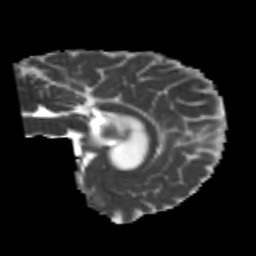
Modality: MD
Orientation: sagittal
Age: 24
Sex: male
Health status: healthy
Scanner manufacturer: philips
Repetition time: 7.384 s
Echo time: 0.08599 s